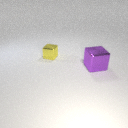
small yellow metal cube to the left of large purple metal cube